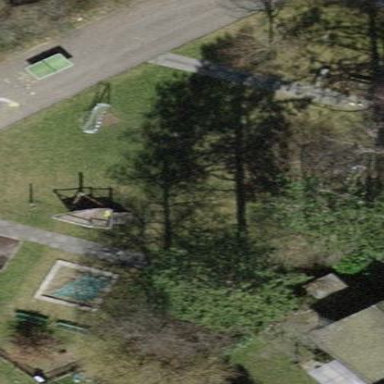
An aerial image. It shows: Playground area for leisure land.